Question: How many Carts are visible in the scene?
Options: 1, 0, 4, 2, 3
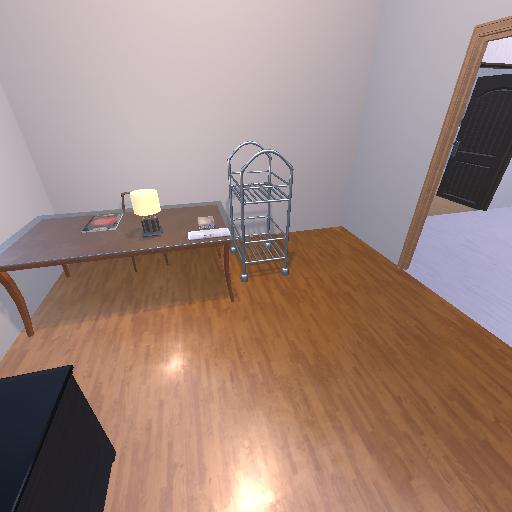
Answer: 1